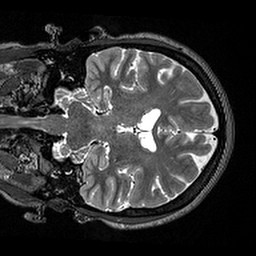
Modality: T2w
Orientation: coronal
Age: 34
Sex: female
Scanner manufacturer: siemens
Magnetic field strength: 3 T
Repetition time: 3.2 s
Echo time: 0.567 s